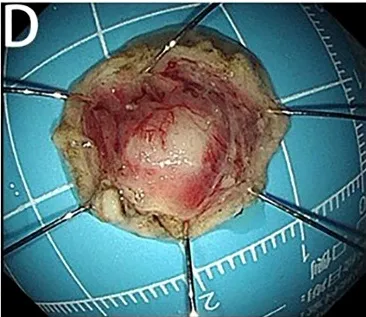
Endoscopic and endoscopic ultrasound findings and ESE images. (D) The resected tumor tissue.
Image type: pathology (fish)